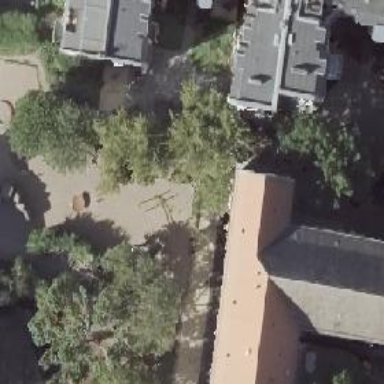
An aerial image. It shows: Playground with playhouse.